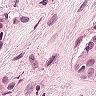
Metastatic tissue present: yes